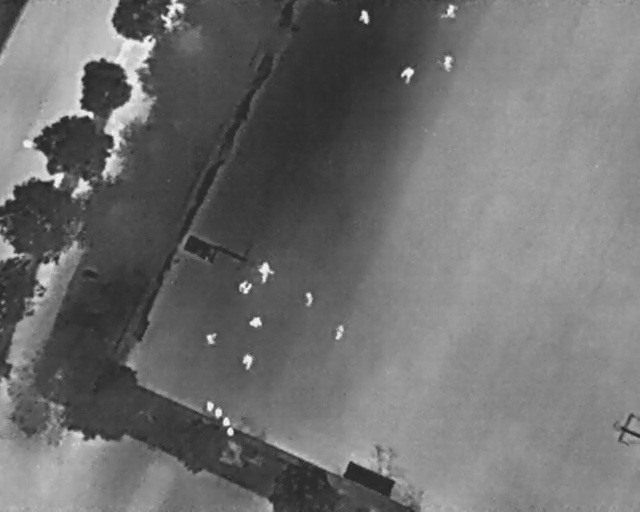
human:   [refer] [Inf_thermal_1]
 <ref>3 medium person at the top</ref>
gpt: <box>[[68, 11, 71, 13, 2], [61, 13, 65, 15, 21], [55, 2, 58, 4, 2]]</box>

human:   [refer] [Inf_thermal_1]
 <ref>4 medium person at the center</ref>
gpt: <box>[[46, 57, 49, 59, 2], [37, 54, 39, 57, 27], [38, 61, 40, 64, 2], [31, 64, 34, 67, 2]]</box>

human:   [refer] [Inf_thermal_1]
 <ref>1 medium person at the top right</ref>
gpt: <box>[[69, 0, 71, 3, 9]]</box>

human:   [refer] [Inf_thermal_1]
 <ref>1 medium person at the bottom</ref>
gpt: <box>[[37, 69, 39, 71, 22]]</box>